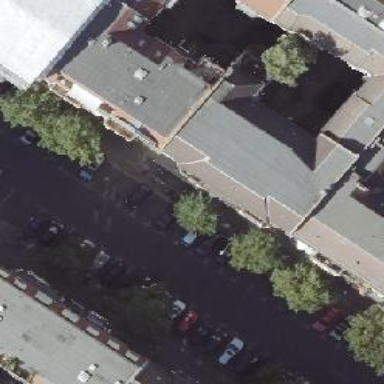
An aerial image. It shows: Café.